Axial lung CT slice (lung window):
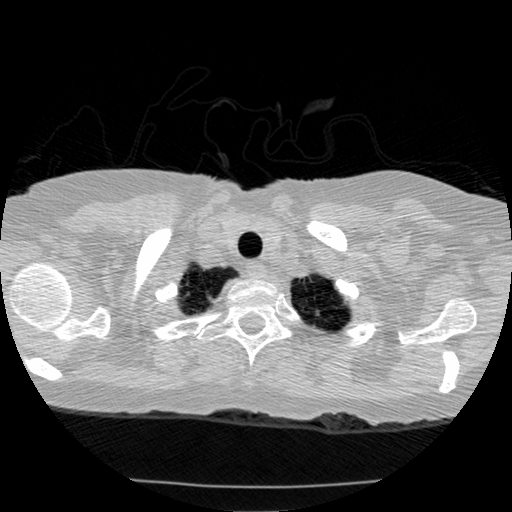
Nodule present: yes
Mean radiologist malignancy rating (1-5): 2.5